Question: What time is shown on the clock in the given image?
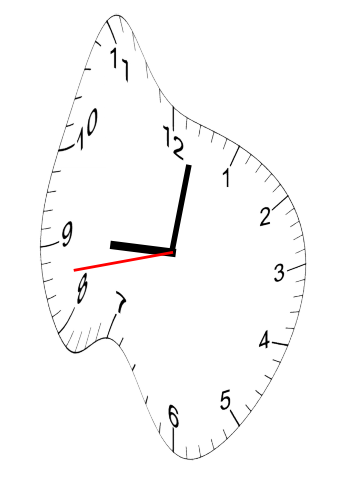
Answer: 09:01:43